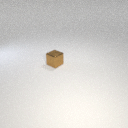
small brown metal cube